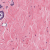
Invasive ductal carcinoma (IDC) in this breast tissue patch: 0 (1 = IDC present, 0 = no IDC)